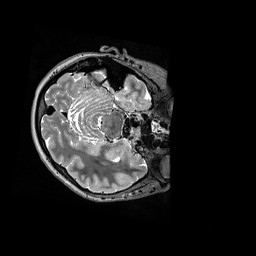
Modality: T2w
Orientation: axial
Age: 34
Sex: female
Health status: ill
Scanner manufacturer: siemens
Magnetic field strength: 3 T
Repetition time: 3.2 s
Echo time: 0.564 s